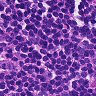
Metastatic tissue present: no